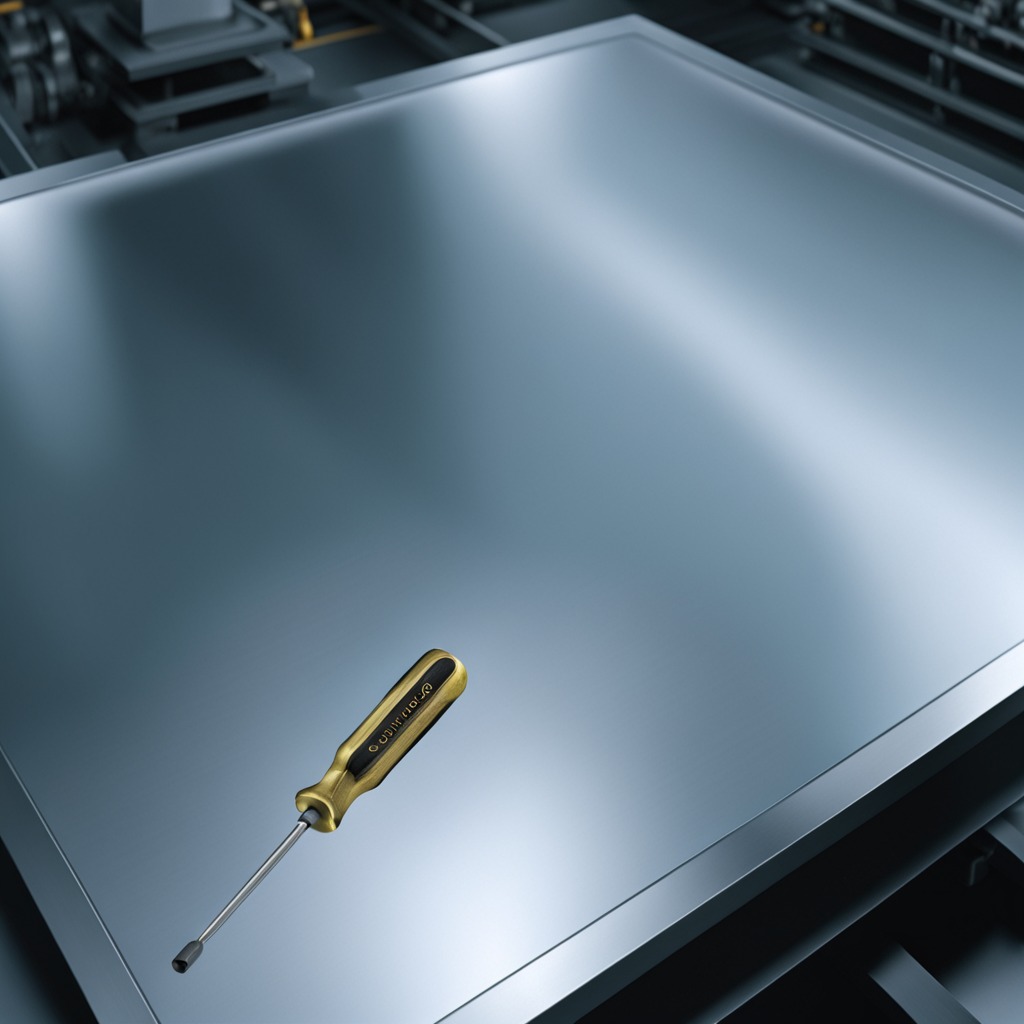
A screwdriver is lying on the metal table.